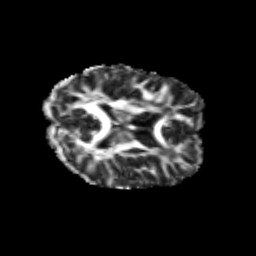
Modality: FA
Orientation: axial
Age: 25
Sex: female
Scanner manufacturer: siemens
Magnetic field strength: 3 T
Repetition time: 3.5 s
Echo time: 0.113 s